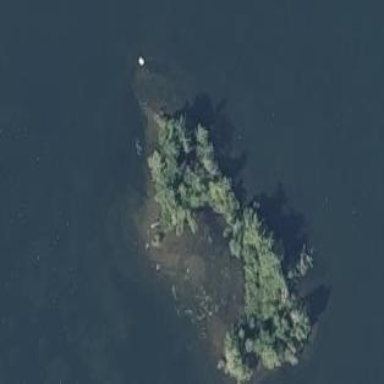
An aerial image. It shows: Island.